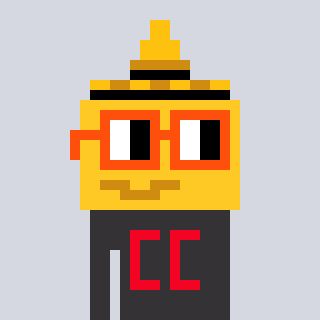
a pixel art character with square orange glasses, a mustard-shaped head and a grayscale-colored body on a cool background